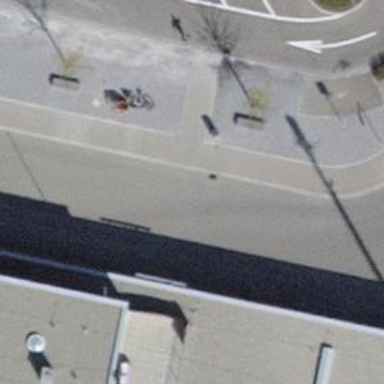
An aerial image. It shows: Bus stop with designated public transport stop position.